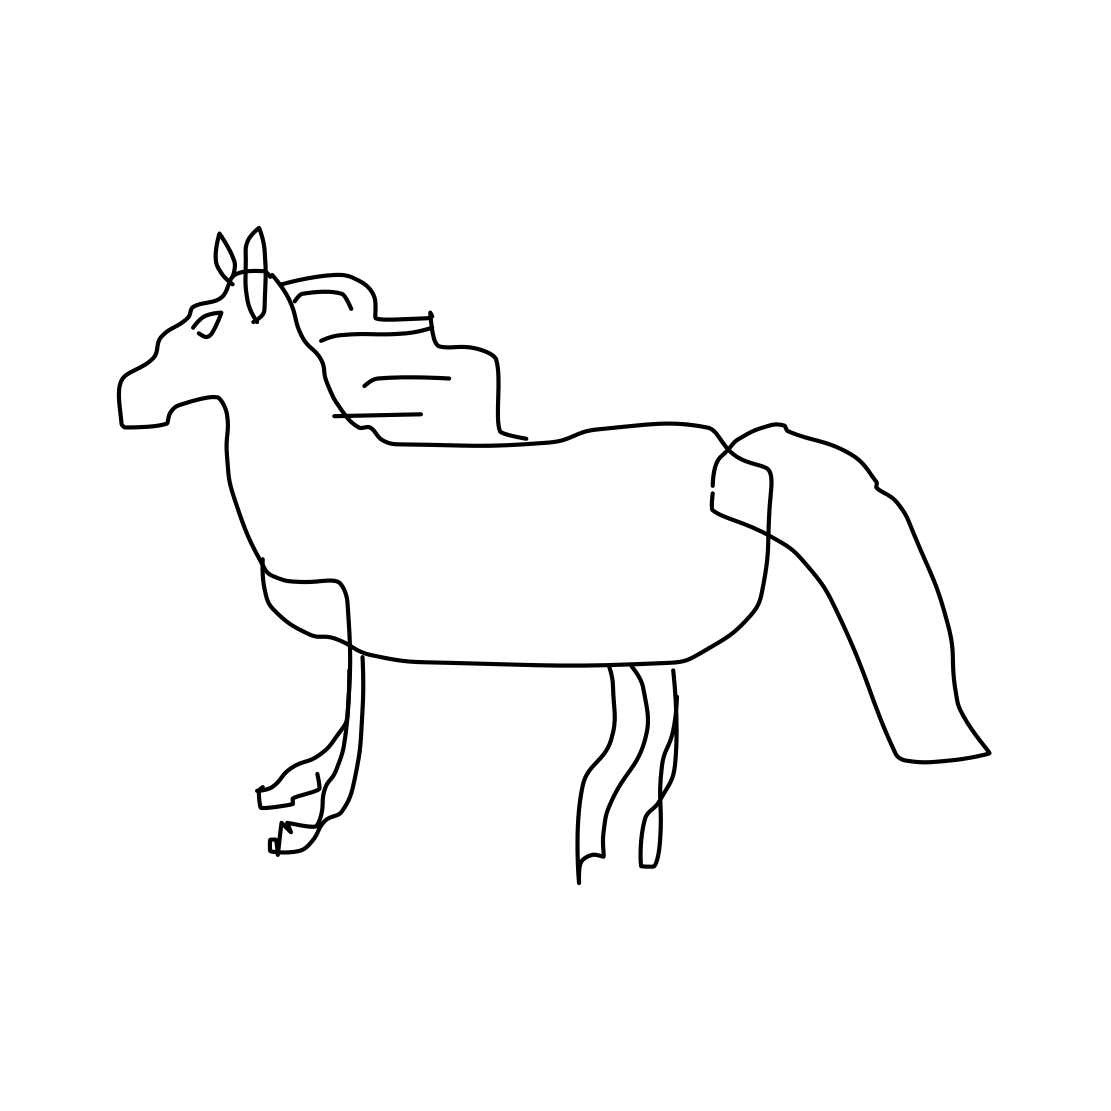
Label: horse